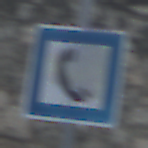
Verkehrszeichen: Fernsprecher
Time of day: MorningAfternoon
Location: Outdoor (Suburban)
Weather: PartlyCloudy
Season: NotSpecified
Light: Natural